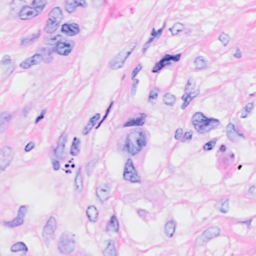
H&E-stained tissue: Breast